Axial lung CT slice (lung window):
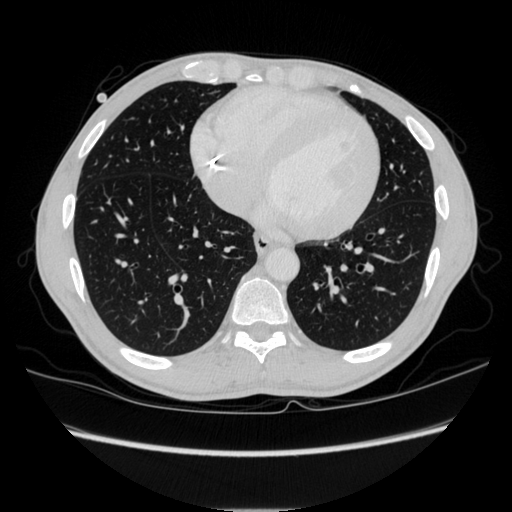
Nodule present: no